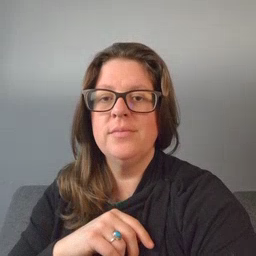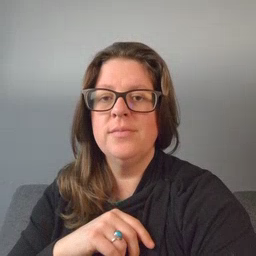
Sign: bird